Interaction volume radius: 5 \u00c5
Interaction volume height: 30 \u00c5
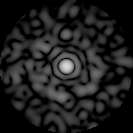
Disorder parameter: 0.8639